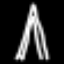
Label: The Eiffel Tower